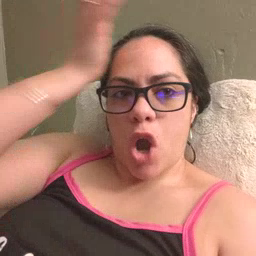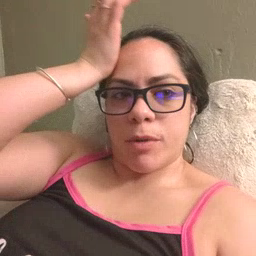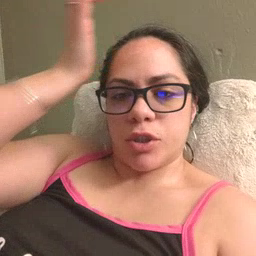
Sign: garbage